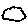
Label: cloud